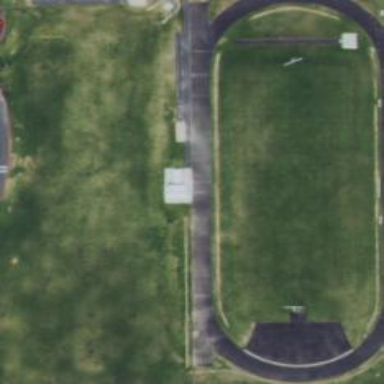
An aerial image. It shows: Athletics pitch used for leisure sports activities.